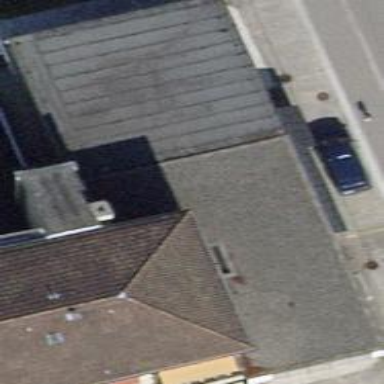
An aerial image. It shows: Commercial building with flat roof.